Current action and preconditions to check: path_clear

Your task: For each precondition in the list above, predict whether it will hold at this action.

Consider the current scene as observed from the mobile robot's camera, and analyze the predicted future states of all dynamic agents (e.g., people, animals, vehicles, or any moving entities) within the NEXT SECOND.

IMPORTANT: Only answer "very likely" if you are absolutely certain—based on strong, clear evidence—that a dynamic agent will violate the precondition in the predicted future state. Do NOT answer "very likely" for unlikely, ambiguous, or low-probability risks.

Ask yourself for each precondition: Is there a high probability, with clear and convincing evidence, that the predicted future states of any dynamic agent will interfere with the predicted future state of the currently executing action within the NEXT SECOND, causing that precondition to fail?

Assess the risk level based on these predictions. Use "likely" or "very likely" if motions create a clear risk of interference.

Use "neutral" or "improbable" if agents are nearby but their predicted paths are clearly diverging or non-conflicting.

Failure Risk Categories: "very improbable", "improbable", "neutral", "likely", "very likely"

Answer Format: Output ONLY the probability_of_failure value from these categories: "very improbable", "improbable", "neutral", "likely", "very likely"

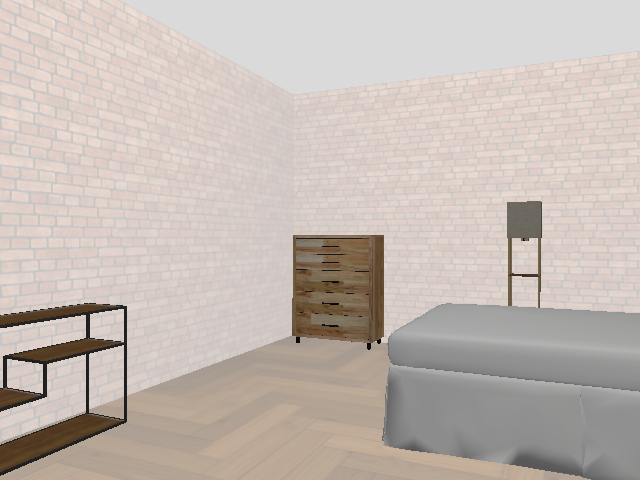

Answer: very improbable